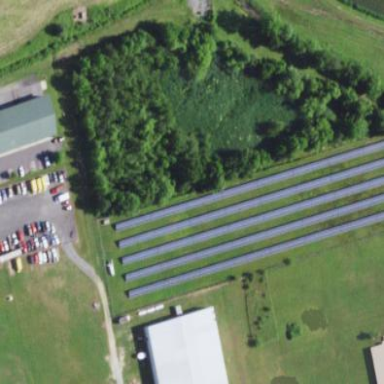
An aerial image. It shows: Solar power generator utilizing photovoltaic technology with solar photovoltaic panels.